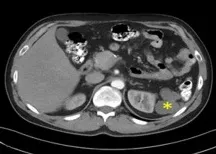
Lymphovascular invasion by tumor.
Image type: radiology (ct)